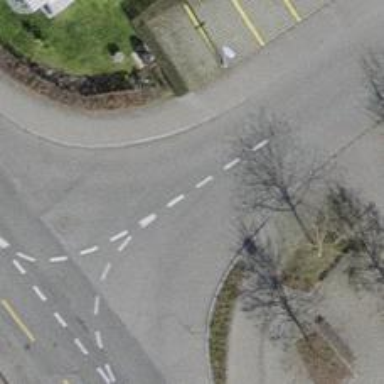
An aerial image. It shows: Unmarked road crossing.